Question: I have a little problem I can't solve. I've surfed google for over an hour and I just can't work it out. (I'm not very good at Javascript)
So yeah. I have a horizontal scrolling page. (Code for horizontal scrolling not embedded, let's just work with the scrollbar). I want to have a "starting-point"-DIV with 100% width & length, containing an image. To the right of that div there will be content (a dynamically adjustable amount of content). Now, I want that image (displayed as "content" in the GIF) to be centered inside the DIV. As I scroll, I want the div to become smaller (which should look just like regular scrolling, except the div is not actually moving out of the viewport). At around 400px it should then stop shrinking, showing just a part of the image's center.
So - image 1 of the GIF is the way it usually is. And image 2 of the GIF is the way I want it to happen.
This should of course work responsively.
I've done some work already, and I basically know how to do it, but I'm probably just too bad at Javascript to solve it.

<URL>
'''
var scrollVal = Math.max(window.pageXOffset,0); /* THIS IS WRONG */
var viewport = window.innerWidth;
var windowsize = viewport - scrollVal;
$("#contentdiv").css({"width" : windowsize + "px"});
'''
As you can see, I basically just got the size of the viewport and the offset between (what I thought was) the offset of the viewport and the div. Then I subtracted the offset from the viewport.
What's wrong here: The offset is the distance scrolled from the left, and that changes every time the DIV width is altered. I would need the distance between the right side of the DIV and the right end of the viewport, as far as I could guess. But I just can't wrap my head around it.
Some help would be greatly appreciated! I'm sorry for the long text.
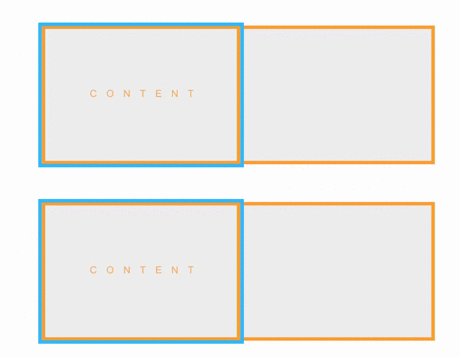
Answer: I just worked it out myself! Here is the updated JSfiddle. <URL>
'''
#contentdiv {
width:100vw;
height:100vh;
position: fixed;
background-color: black;
z-index:100;
}
#else {
position: absolute;
left:100%;
height:100vh;
display: inline-block;
white-space: nowrap;
}
'''
It's the position fixed that does it.